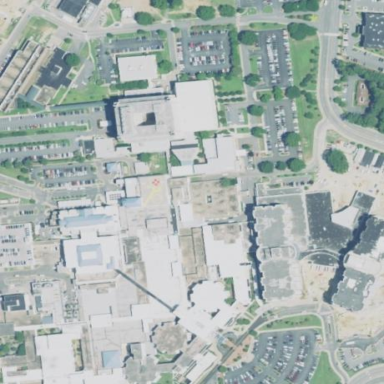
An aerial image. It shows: Healthcare facility identified as hospital.